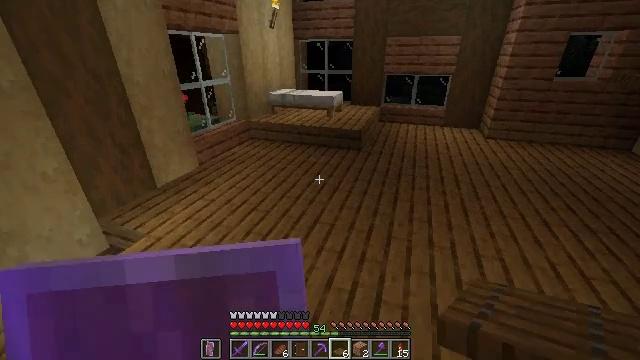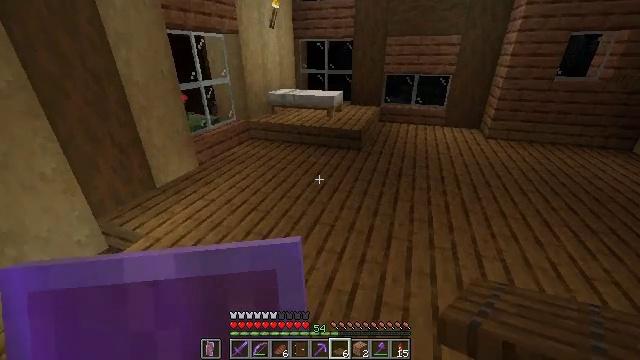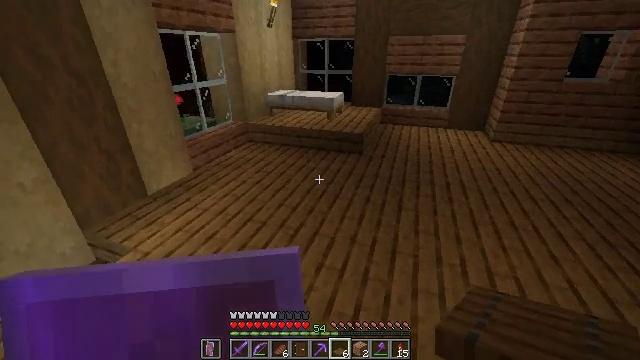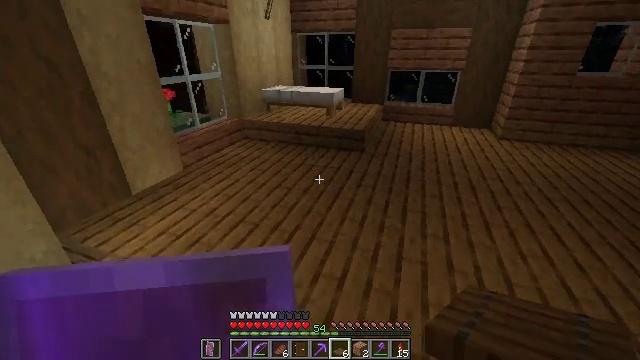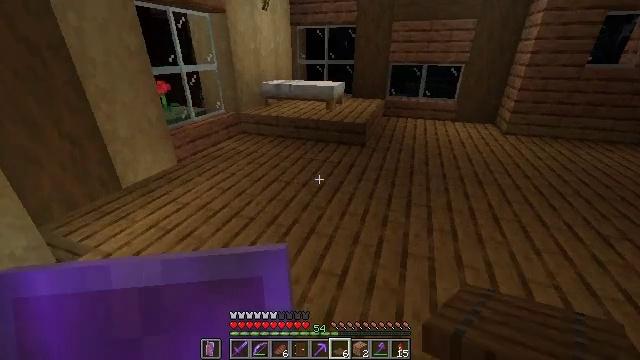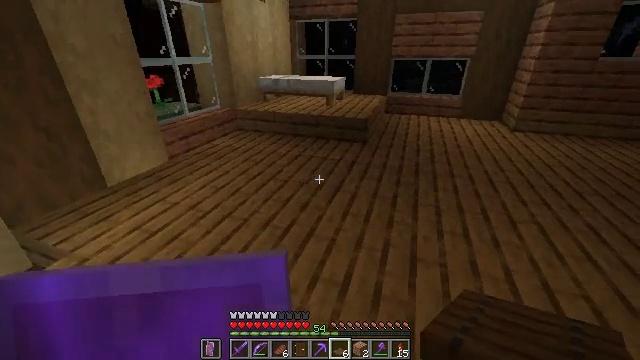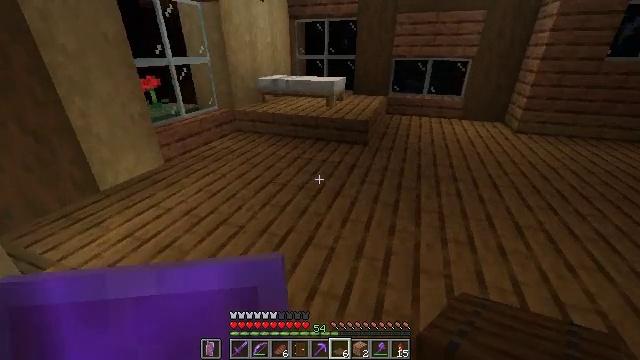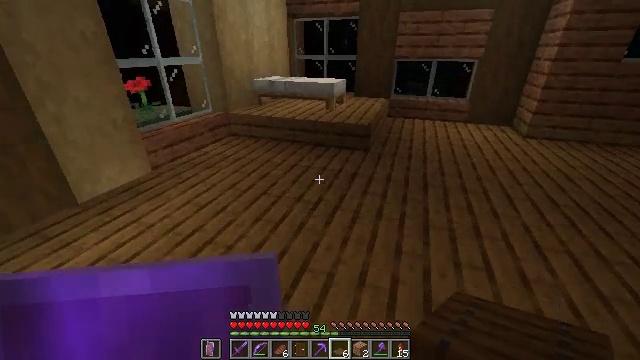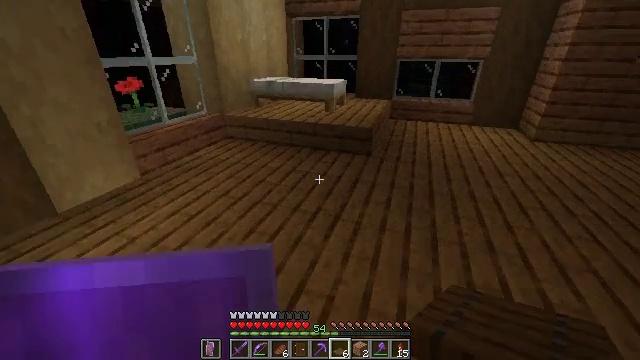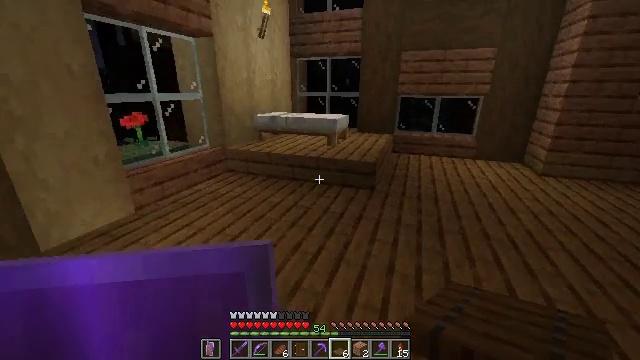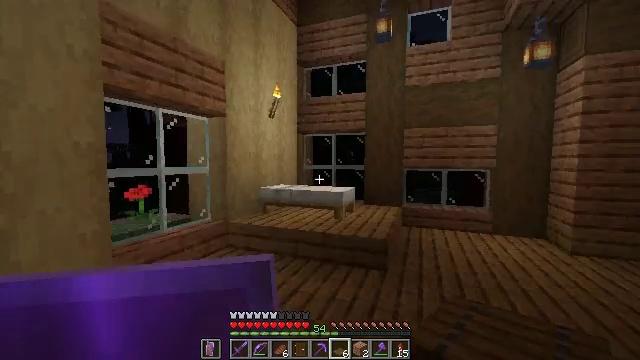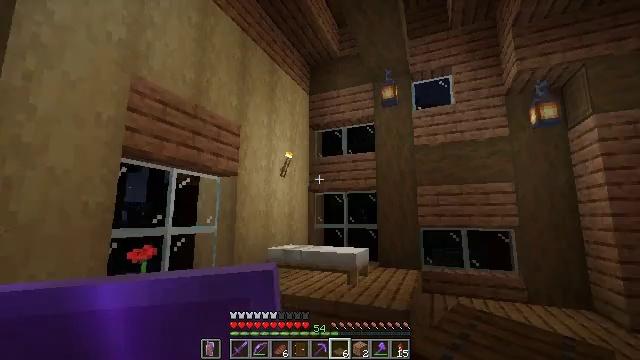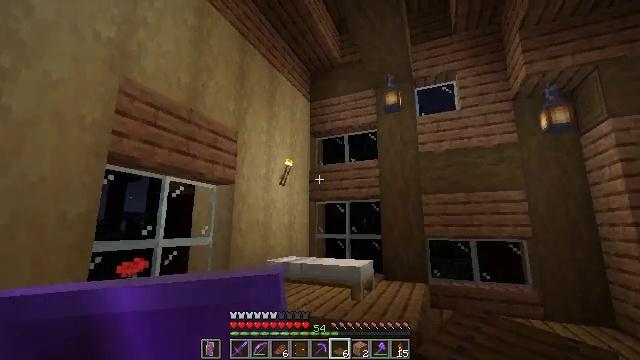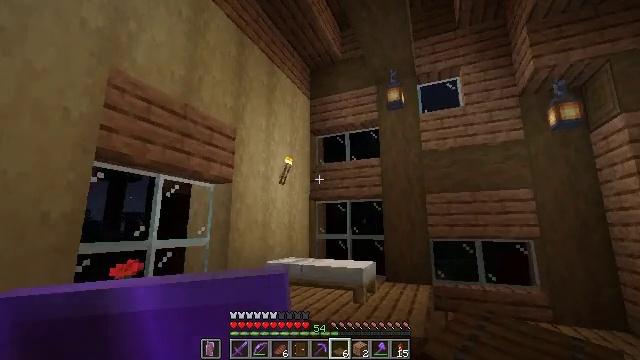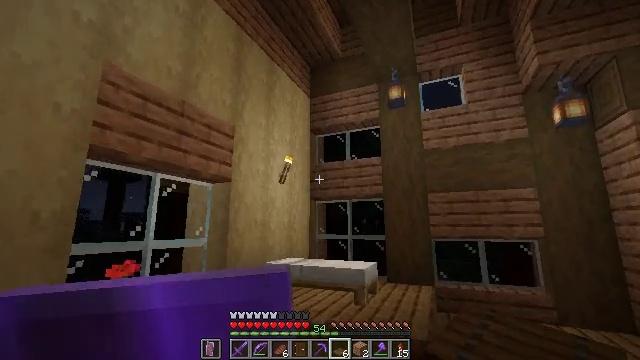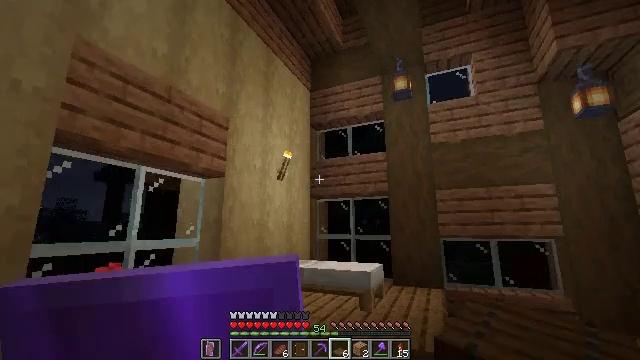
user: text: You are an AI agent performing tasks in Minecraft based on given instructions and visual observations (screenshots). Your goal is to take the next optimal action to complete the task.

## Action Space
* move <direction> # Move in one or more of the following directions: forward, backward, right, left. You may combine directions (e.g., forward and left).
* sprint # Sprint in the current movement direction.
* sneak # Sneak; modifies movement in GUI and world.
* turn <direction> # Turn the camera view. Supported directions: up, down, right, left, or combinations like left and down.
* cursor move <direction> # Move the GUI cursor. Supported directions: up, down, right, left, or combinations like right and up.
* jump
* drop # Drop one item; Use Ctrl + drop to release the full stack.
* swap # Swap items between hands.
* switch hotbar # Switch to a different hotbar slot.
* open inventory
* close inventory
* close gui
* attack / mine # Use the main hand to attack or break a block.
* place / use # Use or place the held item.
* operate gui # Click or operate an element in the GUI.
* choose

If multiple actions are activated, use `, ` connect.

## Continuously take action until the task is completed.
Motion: motion action
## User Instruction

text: Destroy the spruce trapdoor to collect it.
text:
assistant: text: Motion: move forward
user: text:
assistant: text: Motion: move forward
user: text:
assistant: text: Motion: move forward
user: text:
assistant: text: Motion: move forward
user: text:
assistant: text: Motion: move forward
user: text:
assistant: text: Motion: move forward
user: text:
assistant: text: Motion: move forward
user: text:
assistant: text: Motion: move forward
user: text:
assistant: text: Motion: move forward, turn up
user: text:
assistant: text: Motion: move forward, turn left and up
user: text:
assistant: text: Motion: move forward, turn left and up
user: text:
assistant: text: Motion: move forward, turn up
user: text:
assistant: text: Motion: move forward
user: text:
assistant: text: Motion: move forward
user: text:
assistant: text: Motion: move forward
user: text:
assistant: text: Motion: move forward
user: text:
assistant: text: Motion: move forward
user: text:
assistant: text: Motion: move forward
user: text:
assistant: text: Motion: move forward
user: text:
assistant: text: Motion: move forward
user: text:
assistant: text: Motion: move forward
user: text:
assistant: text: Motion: move forward
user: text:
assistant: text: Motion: move forward, turn right and up
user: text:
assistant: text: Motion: turn right and up
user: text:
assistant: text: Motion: turn right and up
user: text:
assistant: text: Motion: no_op
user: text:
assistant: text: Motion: no_op
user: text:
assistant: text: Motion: no_op
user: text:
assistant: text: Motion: no_op
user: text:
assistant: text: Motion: no_op